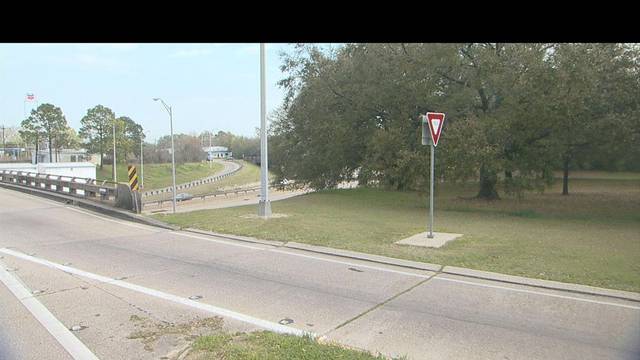
Region: United States
Coordinates: 30.458, -91.167